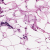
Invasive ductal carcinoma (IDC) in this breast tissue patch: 1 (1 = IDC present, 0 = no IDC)